Aerial crown-view tile of a tropical tree (Barro Colorado Island, Panama), acquired 20240918:
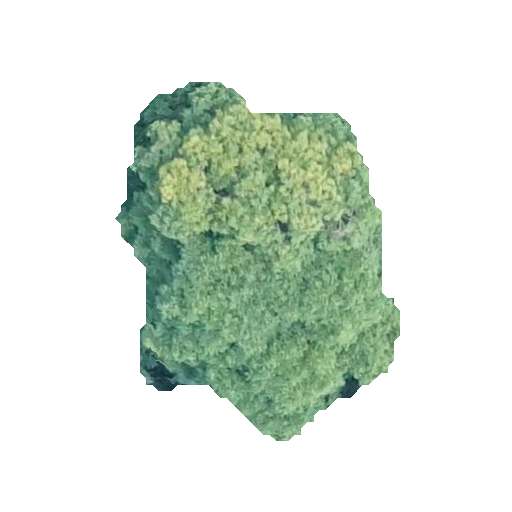
Species: Astronium graveolens
GBIF accepted scientific name: Astronium graveolens
Crown area: 112.53 m²